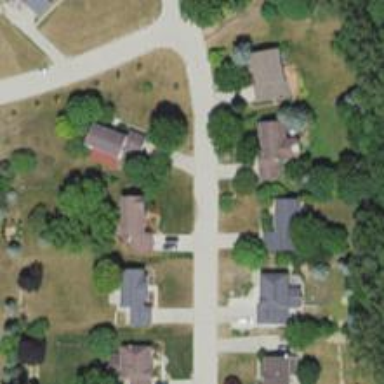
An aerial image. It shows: Neighborhood.